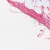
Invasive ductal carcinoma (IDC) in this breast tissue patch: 0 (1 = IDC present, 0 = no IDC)